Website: lowes
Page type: review-order
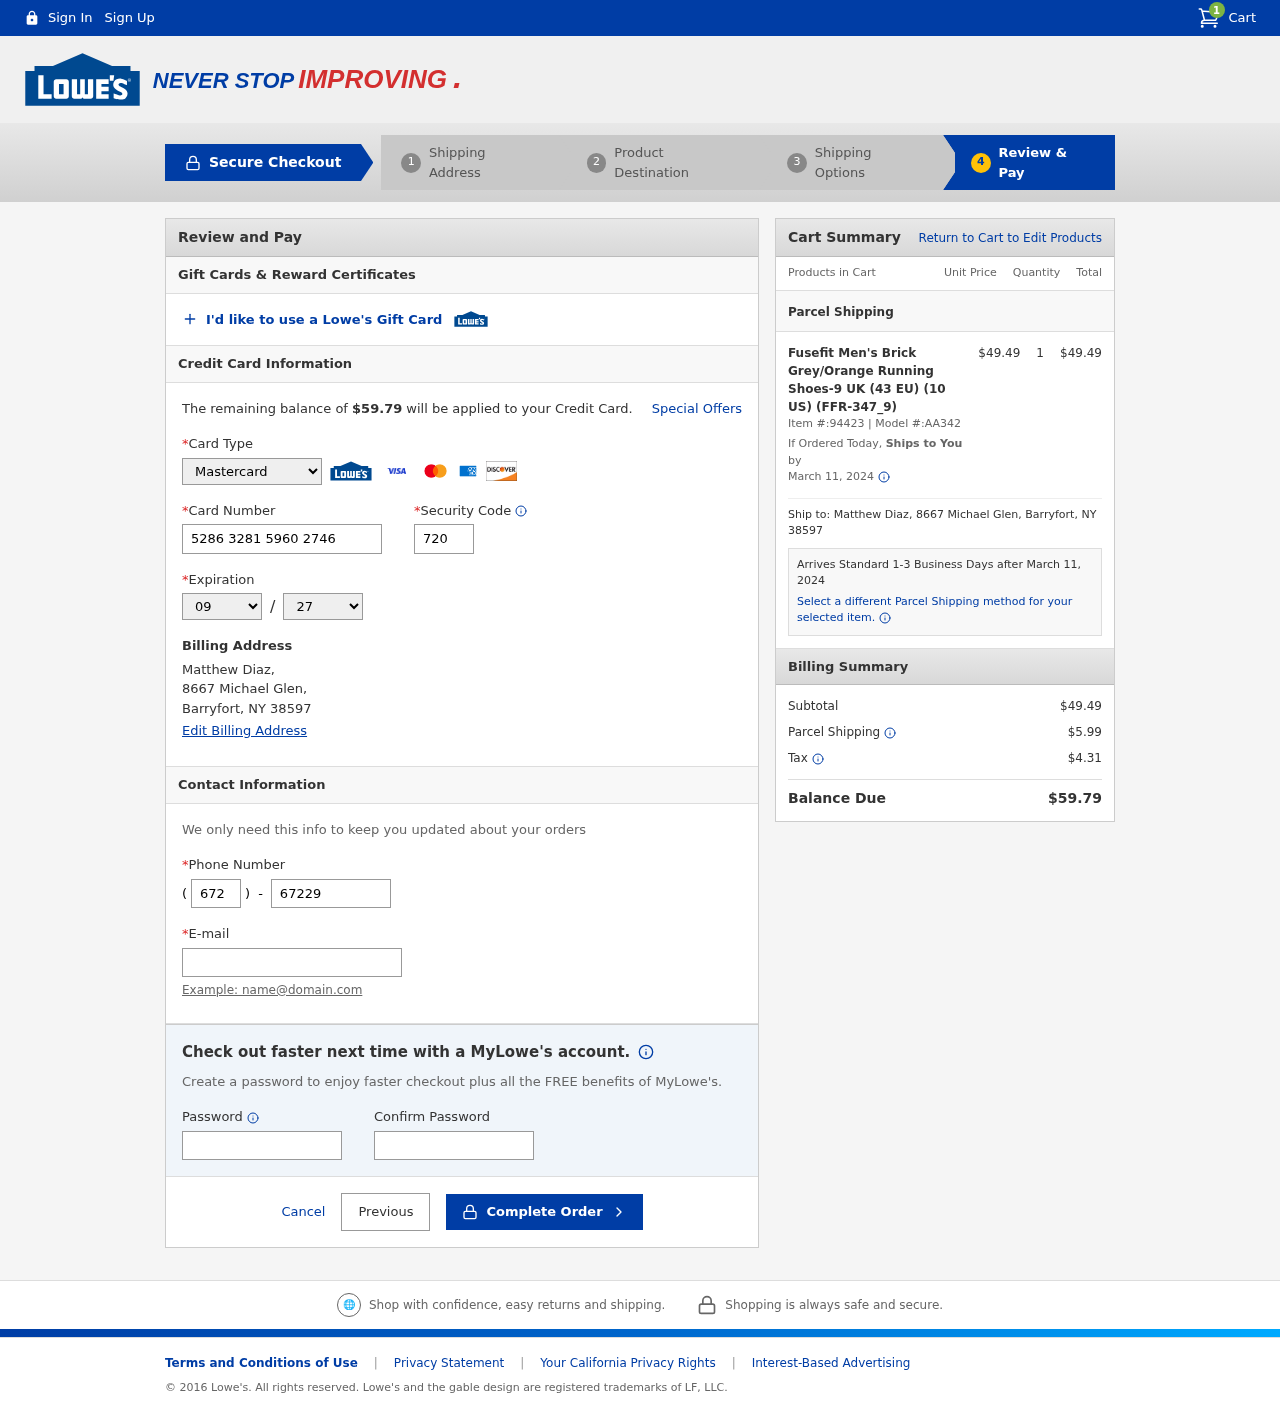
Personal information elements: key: PII_CARD_CVV
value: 720
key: PII_CARD_EXPIRY_MONTH
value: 09
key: PII_CARD_EXPIRY_YEAR
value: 27
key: PII_CARD_NUMBER
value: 5286 3281 5960 2746
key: PII_CARD_TYPE
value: Mastercard
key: PII_CITY
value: Barryfort
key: PII_EMAIL
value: matthewdiaz@gmail.com
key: PII_FULLNAME
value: Matthew Diaz,
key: PII_PHONE
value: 6722959287
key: PII_PHONE_AREA
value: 672
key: PII_POSTCODE
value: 38597
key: PII_STATE_ABBR
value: NY
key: PII_STREET
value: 8667 Michael Glen
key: PII_STREET
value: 8667 Michael Glen,
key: PII_FULLNAME2
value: Matthew Diaz
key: PII_POSTCODE_FULL
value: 38597
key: PII_CITY_STATE
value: Barryfort, NY
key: PII_CITY_STATE_ZIP
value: Barryfort, NY 38597
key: PII_POSTCODE_NUMERIC
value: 38597
Product elements: key: PRODUCT1_NAME
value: Fusefit Men's Brick Grey/Orange Running Shoes-9 UK (43 EU) (10 US) (FFR-347_9)
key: PRODUCT1_PRICE
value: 49.49
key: PRODUCT1_QUANTITY
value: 1
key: PRODUCT1_ITEM_NUMBER
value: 94423
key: PRODUCT1_MODEL_NUMBER
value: AA342
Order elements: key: ORDER_NUM_ITEMS
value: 1
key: ORDER_TOTAL
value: $59.79
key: ORDER_SHIPPING_DATE
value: March 11, 2024
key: ORDER_SUBTOTAL
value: $49.49
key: ORDER_SHIPPING_DATE2
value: March 11, 2024
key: ORDER_SUBTOTAL2
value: $49.49
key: ORDER_SHIPPING_COST
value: $5.99
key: ORDER_TAX
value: $4.31